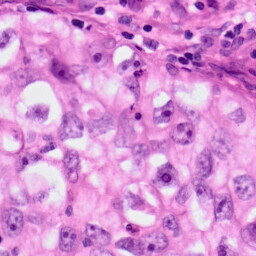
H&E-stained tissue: Lung